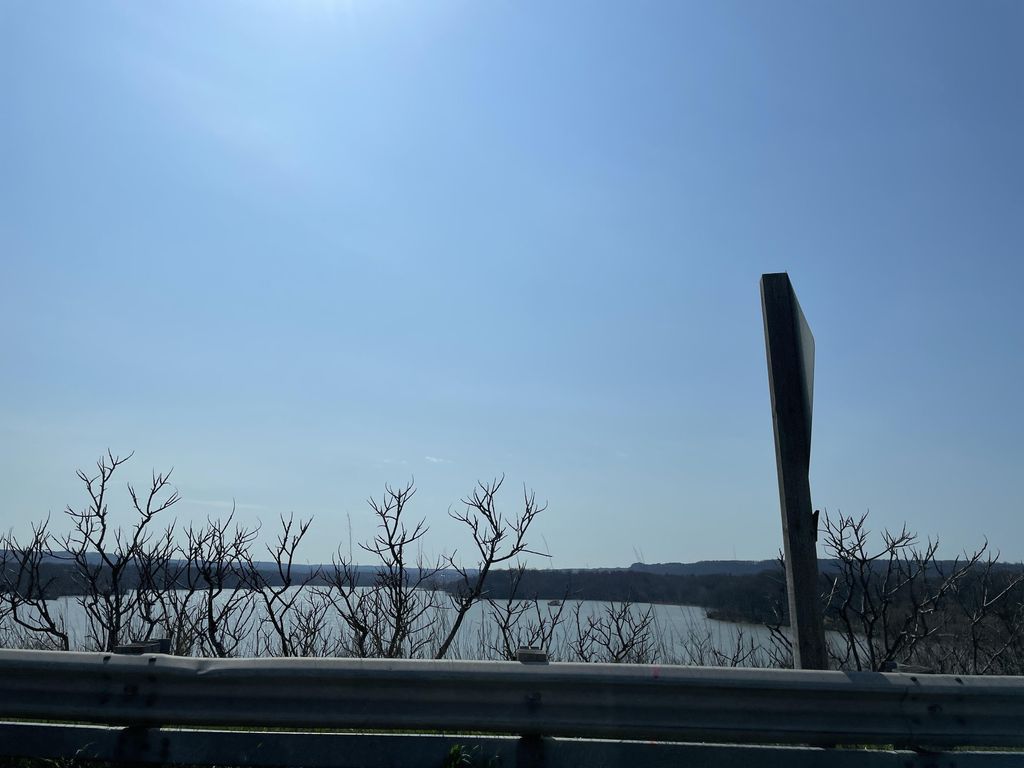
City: hamilton